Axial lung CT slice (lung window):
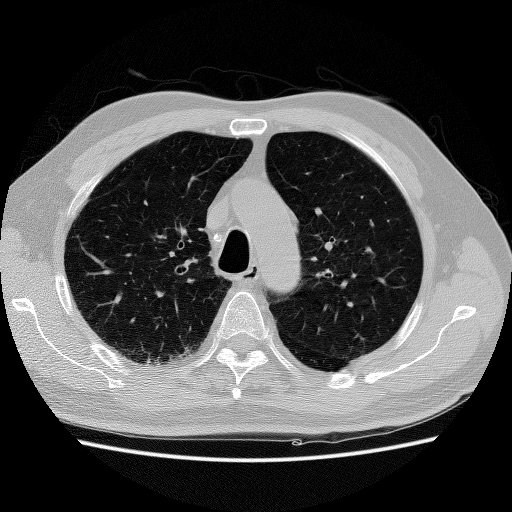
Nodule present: no